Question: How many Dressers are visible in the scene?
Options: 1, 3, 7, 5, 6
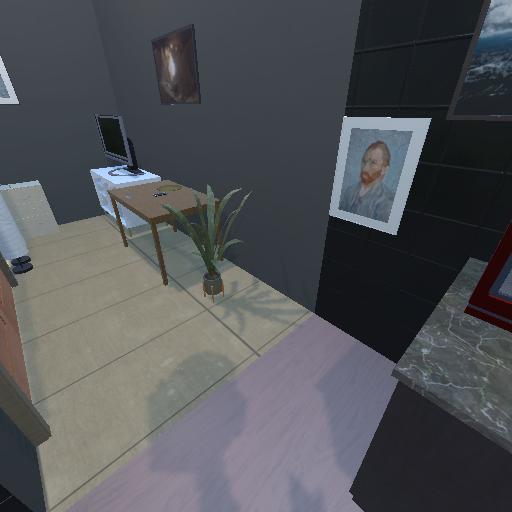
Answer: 1